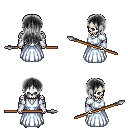
a pixel art fantasy rpg character, male body template, skeleton, underdress, robe skirt, gray unkempt hairstyle, white cloth bracers, gold boots, spear, four views (front, back, left, right), 2x2 character sprite sheet, small pixel art, hard edges, no anti-aliasing